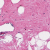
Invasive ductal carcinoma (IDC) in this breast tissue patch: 0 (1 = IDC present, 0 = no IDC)